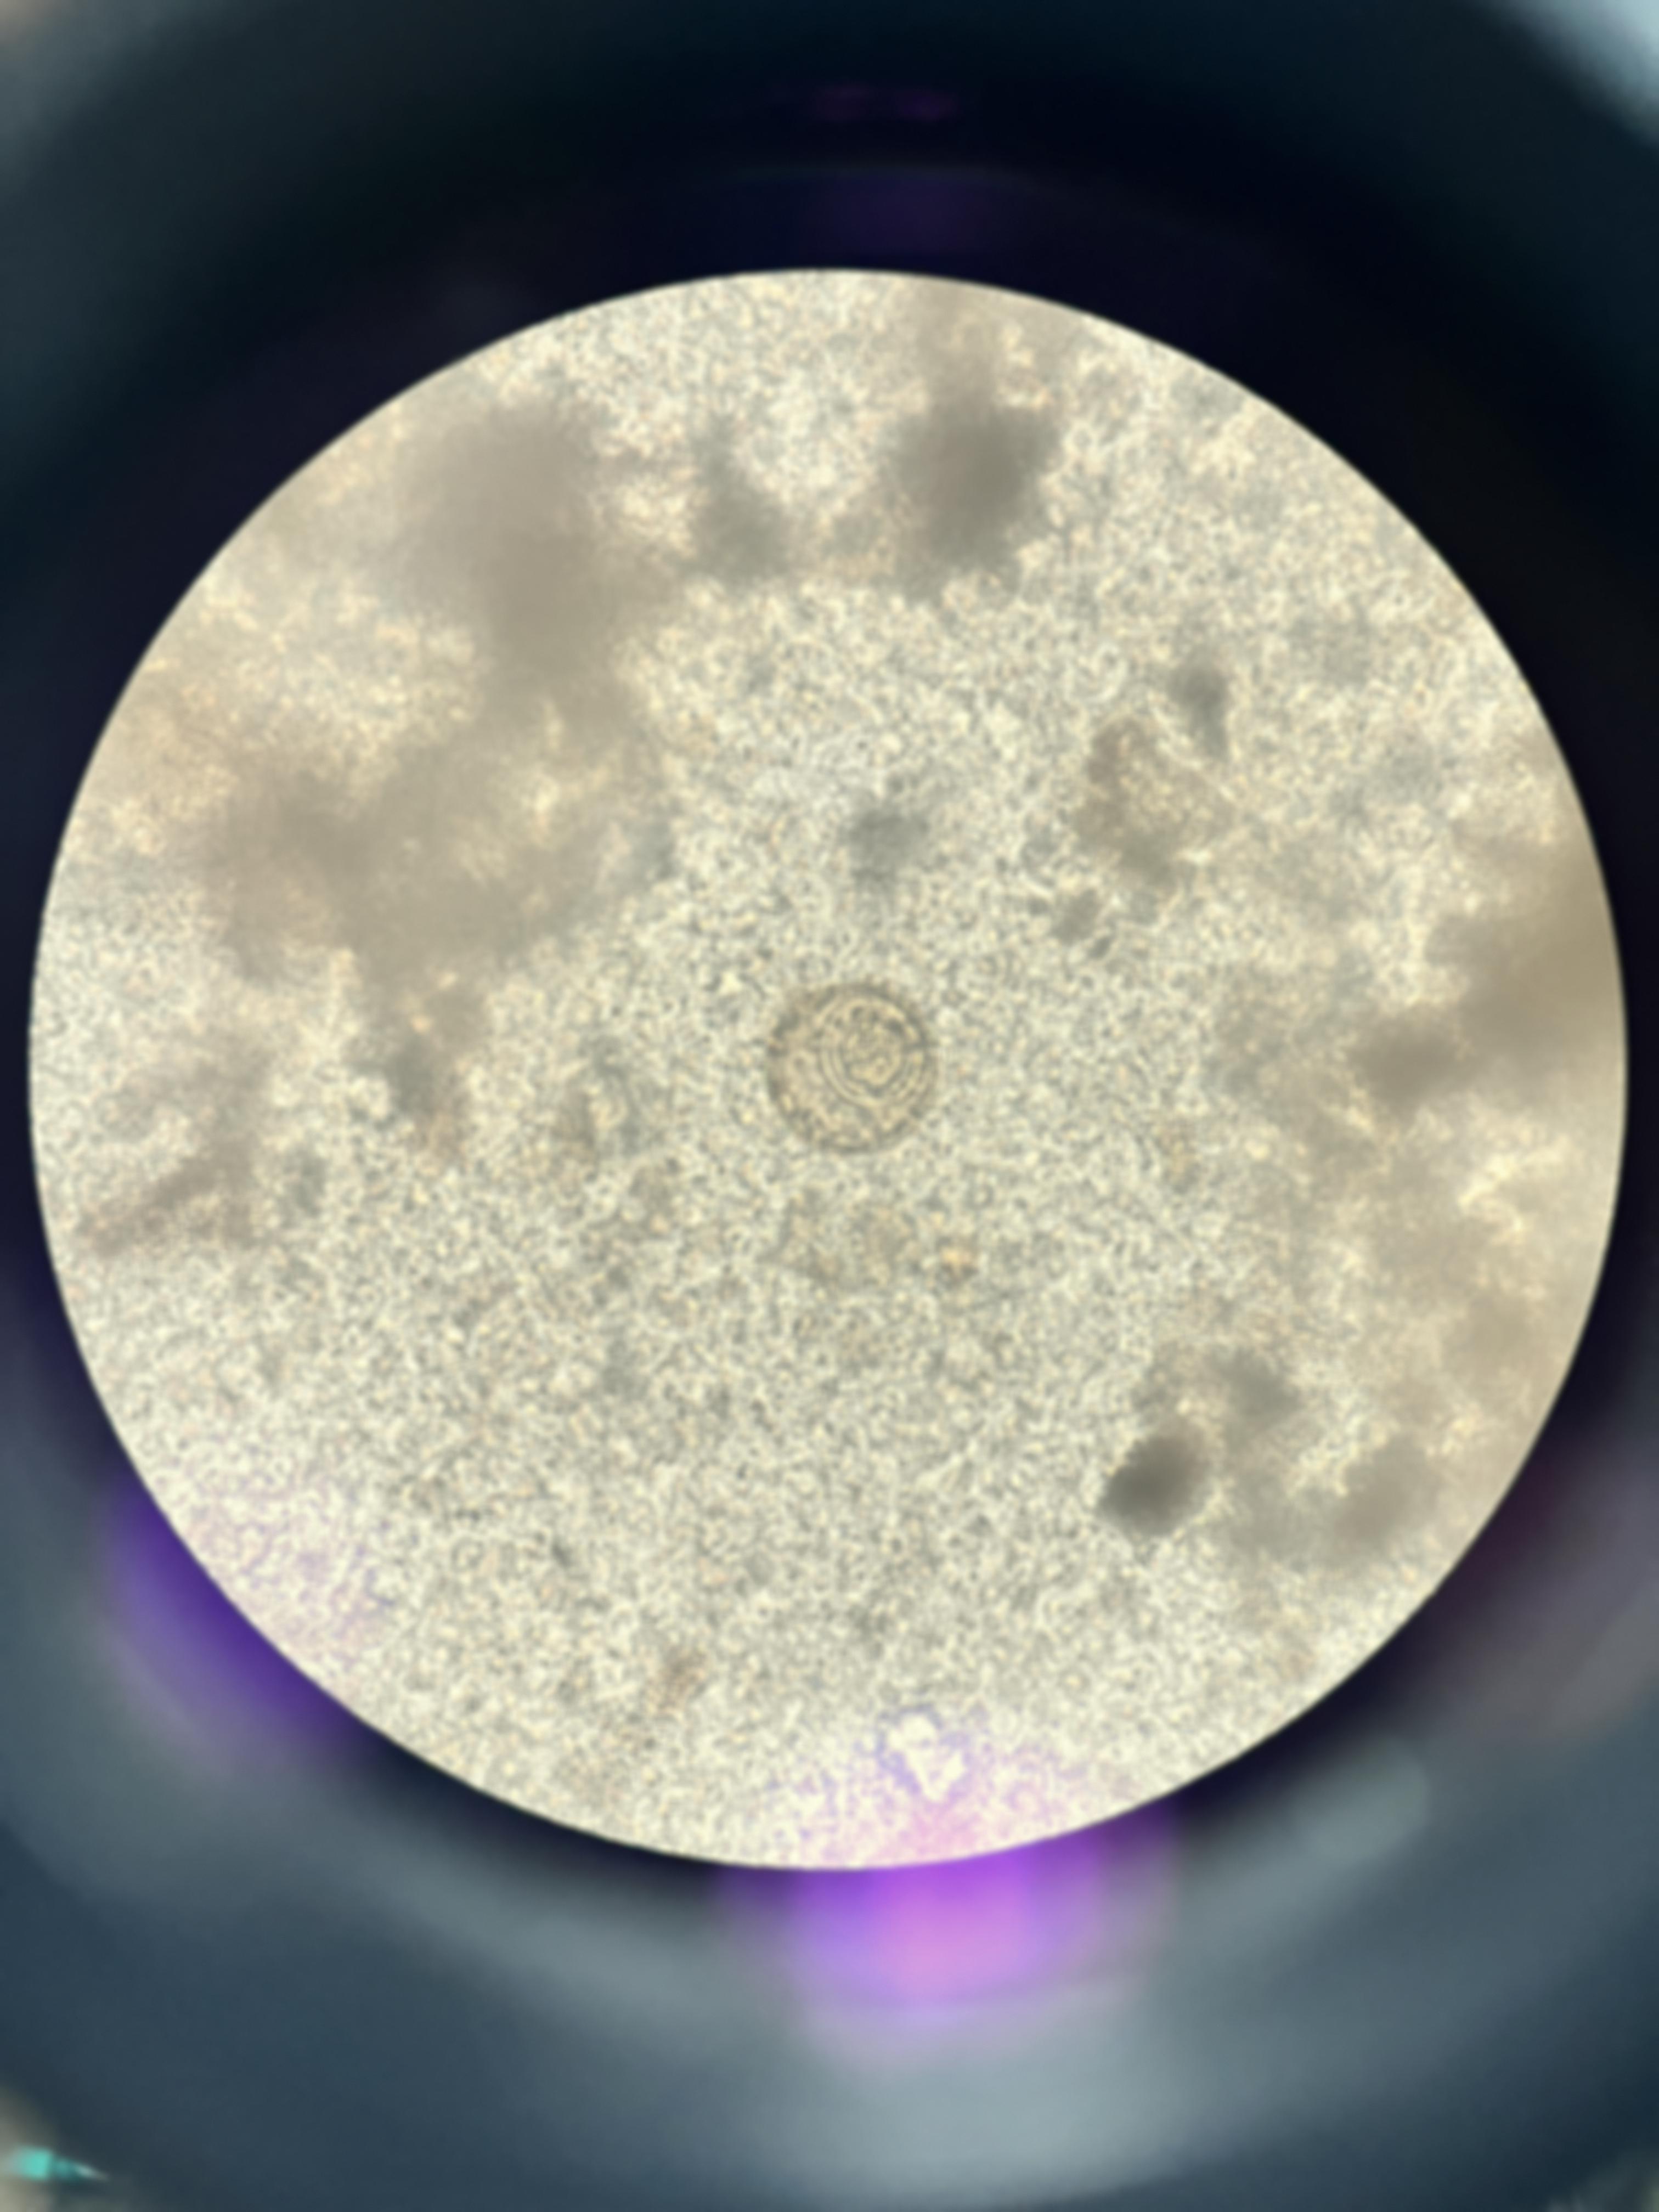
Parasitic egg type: Hymenolepis diminuta